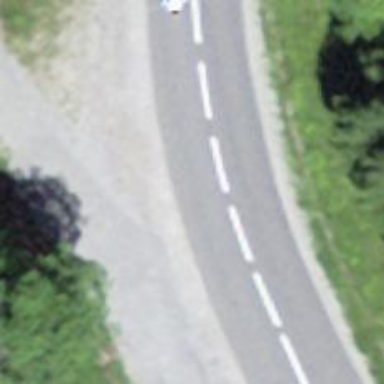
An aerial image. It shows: Secondary road with asphalt surface.